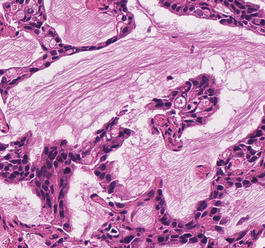
Tumor epithelial tissue: yes
Tumor-associated stroma tissue: no
Normal tissue: no